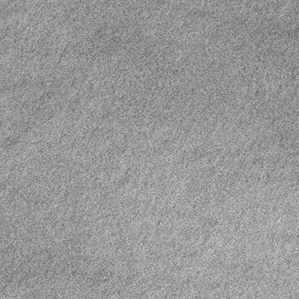
Label: frost